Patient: sex M, age 58
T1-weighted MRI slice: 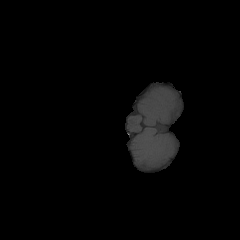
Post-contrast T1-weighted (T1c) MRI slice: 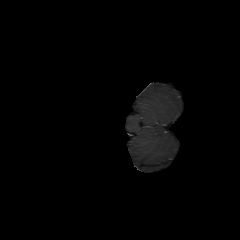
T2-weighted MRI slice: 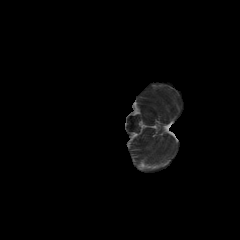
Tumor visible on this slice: no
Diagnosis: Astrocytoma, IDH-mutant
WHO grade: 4